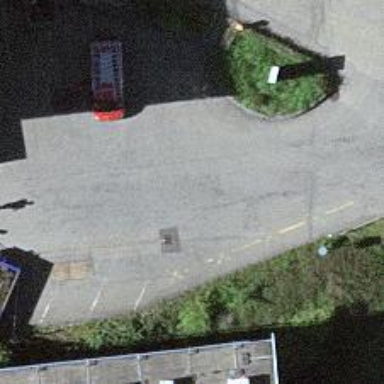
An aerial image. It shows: Public transport stop position.